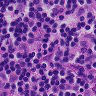
Metastatic tissue present: no